Question: I built a List of CustomListItems in a XML View:
'''
<!-- List with CustomListItem (seperate Icon for event) -->
<List class="cTL" id="test-list2" type="Active" headerText="CustomListItems with Icon Control" items="{path : '/products'}">
<CustomListItem title="boom" counter="3" class="cTL-item" tabindex="1">
<content>
<core:Icon tabindex="2" decorative="false"
color="{
path: 'price',
formatter:'.setPrioColor'
}"
src="sap-icon://add"></core:Icon>
<layout:VerticalLayout class="cTL-text">
<layout:content>
<Label color="#333333" class="cTL-text-title" text="Orange"></Label>
<Text maxLines="1" wrapping="true" class="cTL-text-desc" text="Spain this is a long long long text lalalala onetwothree einzweidreivier Spain this is a long long long text lalalala onetwothree einzweidreivier"></Text>
</layout:content>
</layout:VerticalLayout>
</content>
</CustomListItem>
</List>
'''
and I added some custom css, so that it looks just like a StandardListItem:
'''
.cTL .cTL-item.sapMLIB {
padding: 0 1rem 0 1rem;
}
.cTL .sapUiIcon {
font-size: 1.375rem;
vertical-align: 80%;
}
.cTL .cTL-text {
margin: 1rem 0.5rem 0.5rem 1rem;
}
.cTL .cTL-text .cTL-text-title.sapMLabel {
font-size: 1rem;
color: #333333;
}
.cTL .cTL-text-desc {
color: #666666;
}
'''

So it works fine if the browser window is fullscreen, BUT: On the Screenshot you can see the List with StandardlistItems above and the CustomListItems below. .. They are not responsive! Which Layout element would you recommend to get it behave like the Standardlistitem (shorten the Text and responsive alignment)?
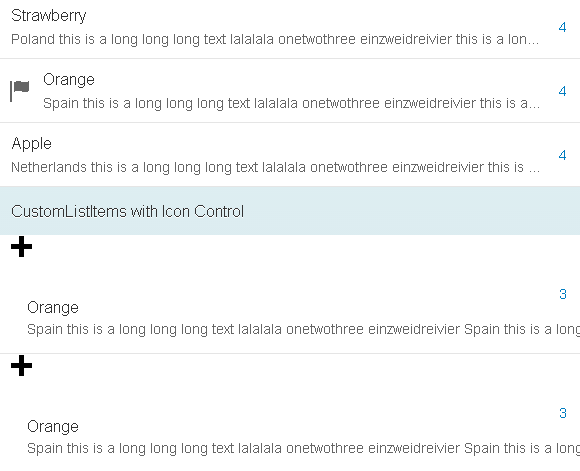
Answer: I would wrap the content in a 'HBox', and both the icon and the additional layout (which I prefer to be a 'VBox' instead of a 'VerticalLayout') in their own, centered 'VBox':
(removed all properties except for the important ones):
'''
<List>
<CustomListItem>
<content>
<HBox justifyContent="Start" fitContainer="true">
<VBox justifyContent="Center">
<core:Icon />
</VBox>
<VBox justifyContent="Center">
<Label />
<Text />
</VBox>
</HBox>
</content>
</CustomListItem>
</List>
'''